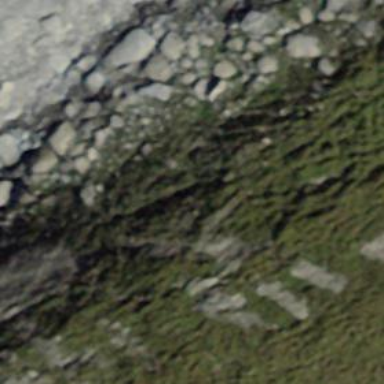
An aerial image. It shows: Natural cliff.